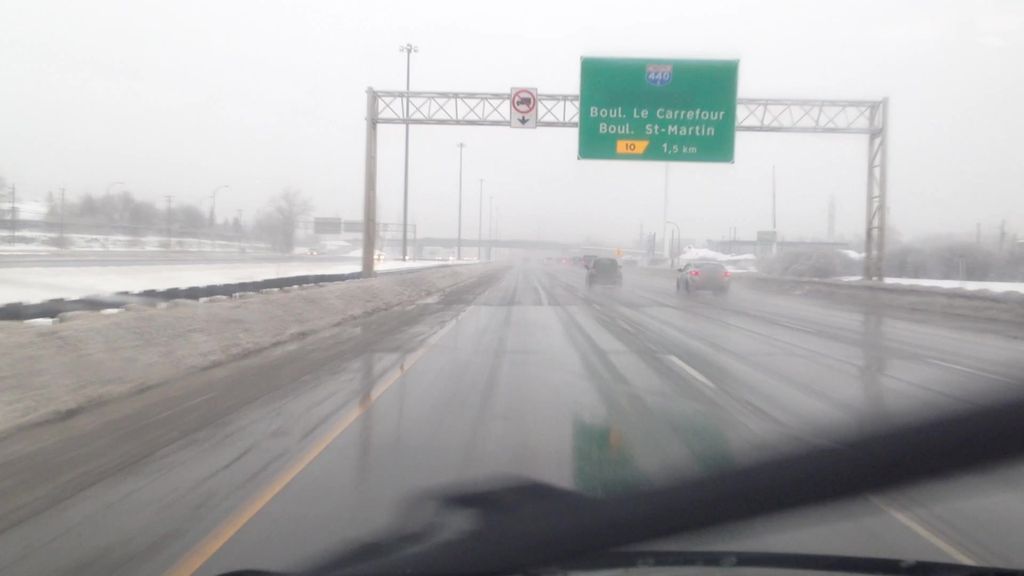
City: montreal